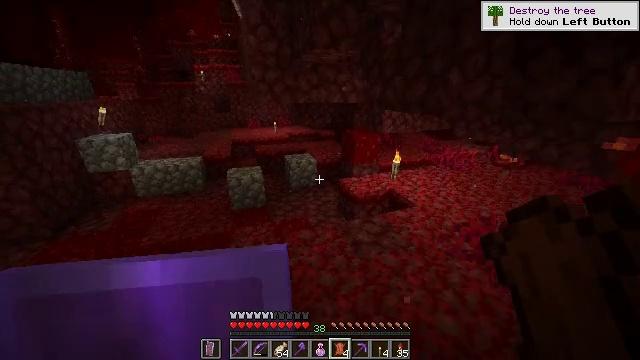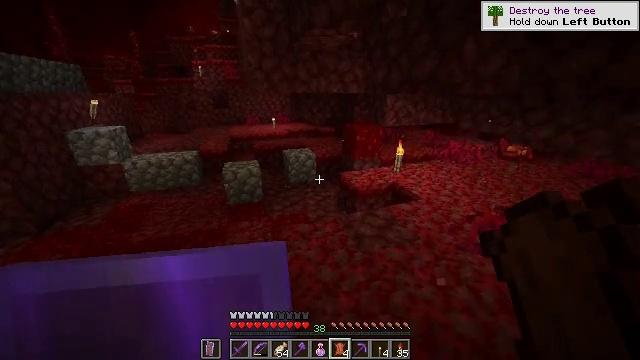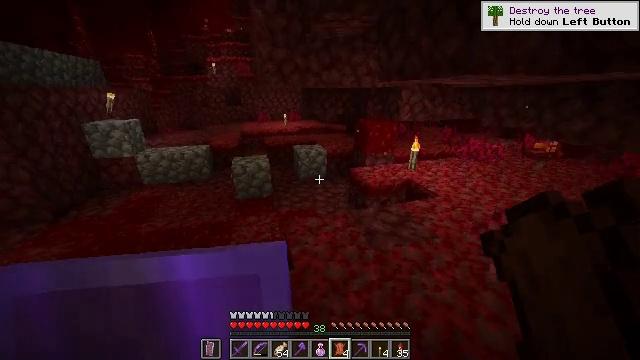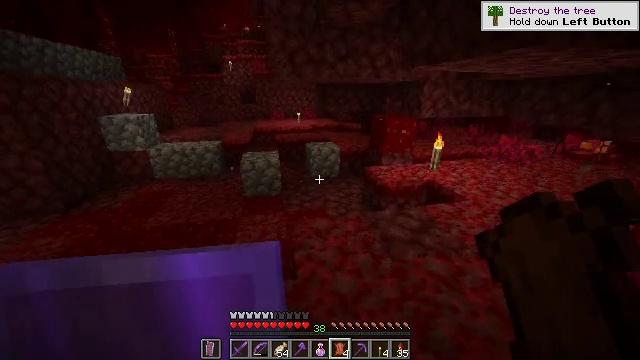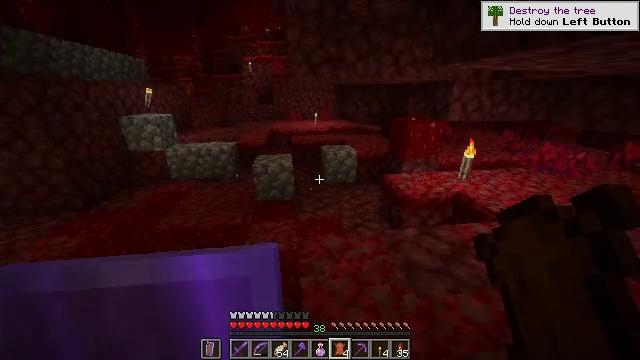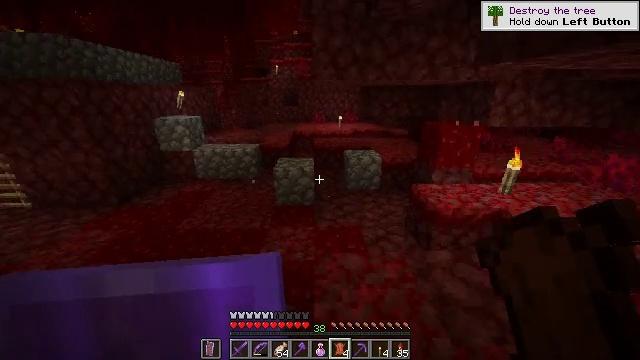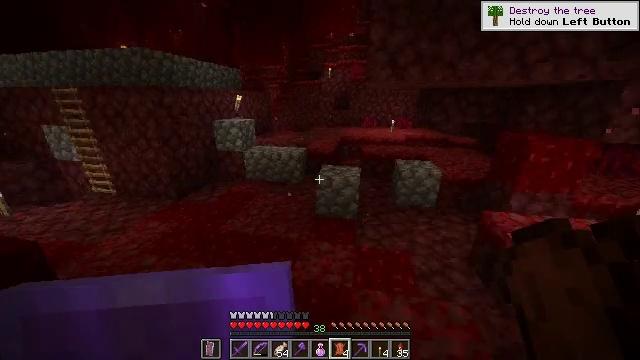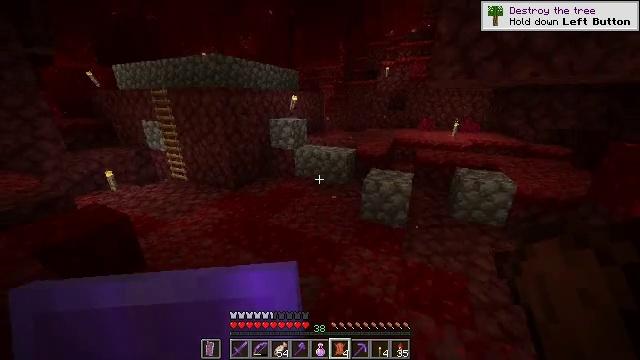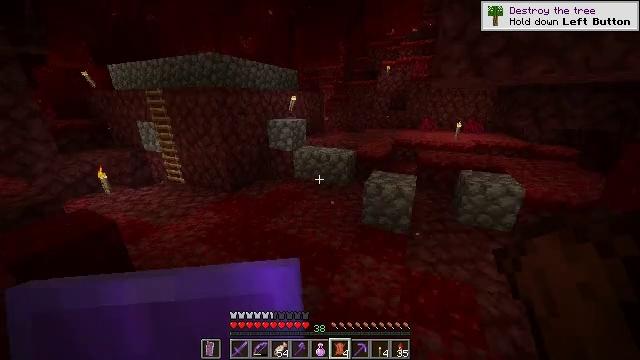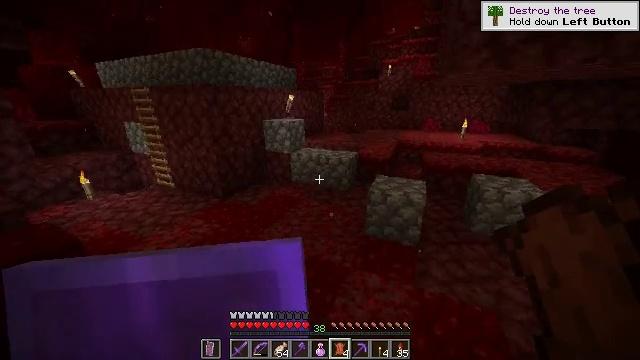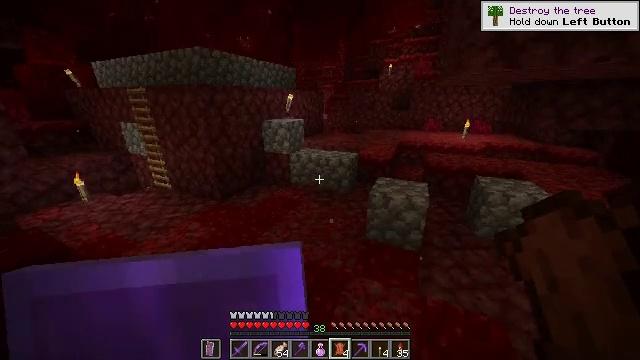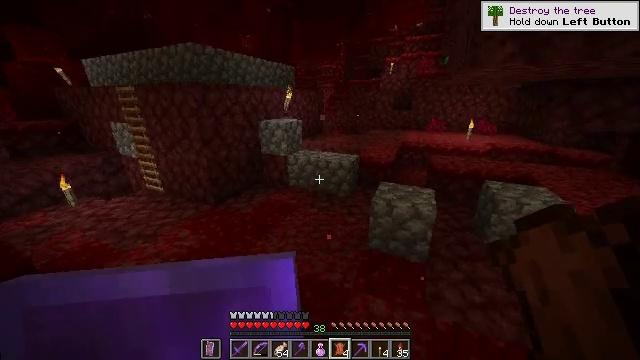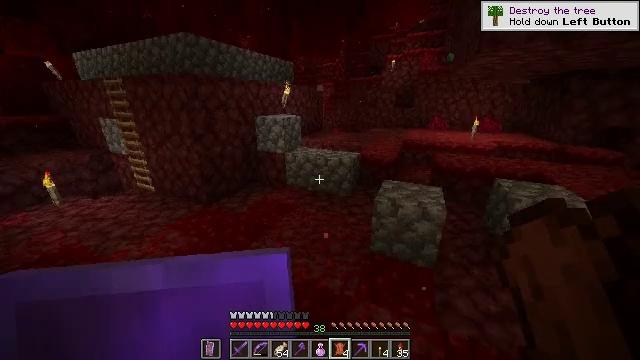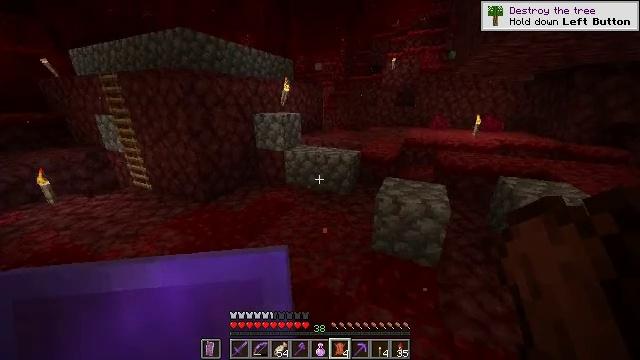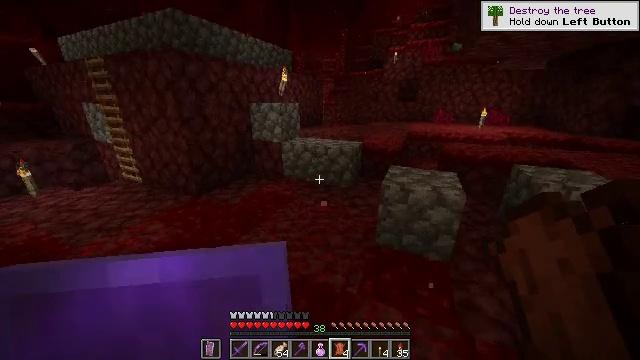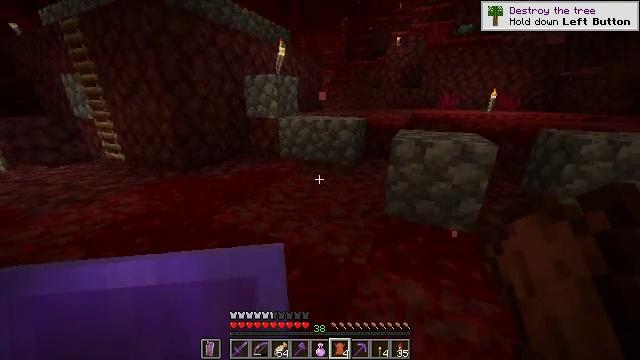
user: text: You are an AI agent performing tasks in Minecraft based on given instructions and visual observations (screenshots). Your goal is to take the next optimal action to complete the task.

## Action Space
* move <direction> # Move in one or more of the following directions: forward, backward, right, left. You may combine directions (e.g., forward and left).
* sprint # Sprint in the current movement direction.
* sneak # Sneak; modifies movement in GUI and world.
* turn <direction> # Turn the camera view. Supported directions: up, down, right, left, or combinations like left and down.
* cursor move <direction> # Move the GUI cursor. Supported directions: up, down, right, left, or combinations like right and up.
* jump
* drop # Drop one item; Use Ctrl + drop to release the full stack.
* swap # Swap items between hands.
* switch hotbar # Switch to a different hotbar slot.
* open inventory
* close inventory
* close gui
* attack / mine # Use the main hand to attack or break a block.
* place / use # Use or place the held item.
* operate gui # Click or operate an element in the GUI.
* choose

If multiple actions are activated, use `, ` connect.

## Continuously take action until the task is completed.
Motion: motion action
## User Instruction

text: craft item air
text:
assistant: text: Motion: move forward, sprint
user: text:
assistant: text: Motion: move forward, sprint, turn left
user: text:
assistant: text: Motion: move forward, sprint, turn left
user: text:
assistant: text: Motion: move forward, sprint, turn left
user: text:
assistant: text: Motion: move forward, sprint, turn left
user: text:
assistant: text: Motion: move forward, sprint, turn left
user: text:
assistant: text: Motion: move forward, sprint, turn left
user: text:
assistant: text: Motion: move forward, sprint
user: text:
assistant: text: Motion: move forward, sprint
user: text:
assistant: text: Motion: move forward, sprint
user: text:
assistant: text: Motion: move forward, sprint
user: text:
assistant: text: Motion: move forward, sprint
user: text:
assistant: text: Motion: move forward, sprint
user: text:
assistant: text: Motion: move forward, sprint, jump
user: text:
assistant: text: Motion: move forward, jump
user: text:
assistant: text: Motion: move forward, jump
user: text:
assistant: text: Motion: move forward, jump
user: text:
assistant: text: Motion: move forward, sprint, jump
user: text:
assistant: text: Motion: move forward, sprint, jump
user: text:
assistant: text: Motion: move forward, sprint, jump
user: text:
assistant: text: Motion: move forward, sprint, jump
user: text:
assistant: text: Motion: move forward, sprint, jump
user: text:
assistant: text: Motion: move forward, sprint, jump
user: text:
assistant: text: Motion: move forward, sprint, jump
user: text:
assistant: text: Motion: move forward, sprint, jump
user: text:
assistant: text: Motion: move forward, sprint, turn right, jump
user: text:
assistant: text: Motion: move forward, sprint, jump
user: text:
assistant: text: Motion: move forward, sprint
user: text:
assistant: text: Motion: move forward, sprint
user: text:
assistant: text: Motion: move forward